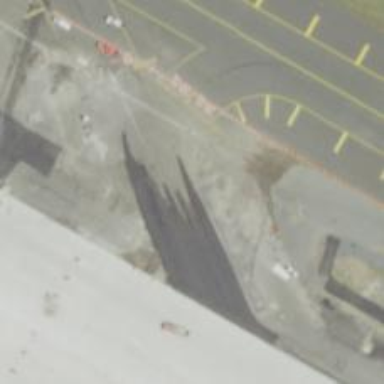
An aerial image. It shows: Image of taxiway at airport.